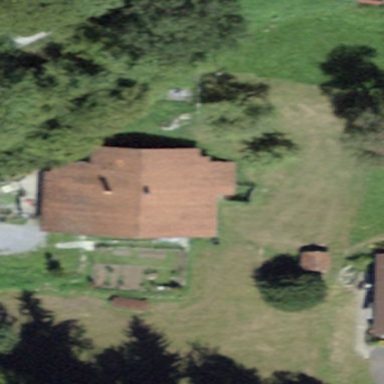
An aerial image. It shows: Residential building.